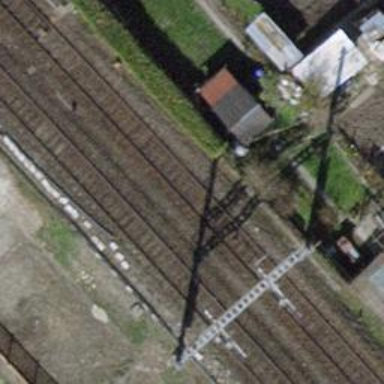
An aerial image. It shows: Railway with electrified contact lines.